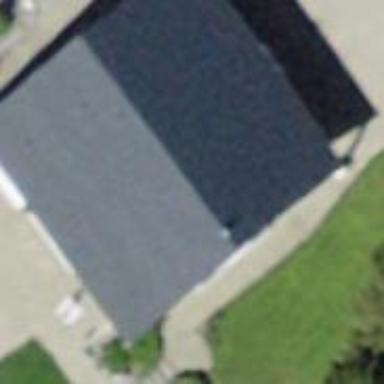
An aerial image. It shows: Detached building with gabled roof.